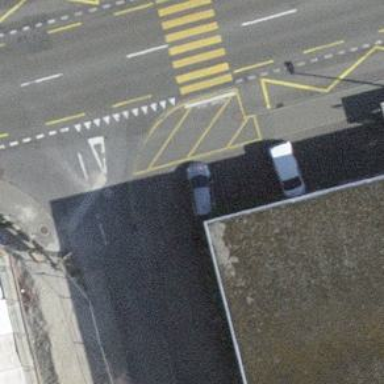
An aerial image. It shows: Kerb barrier.